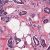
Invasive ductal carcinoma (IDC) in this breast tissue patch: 1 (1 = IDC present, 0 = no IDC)